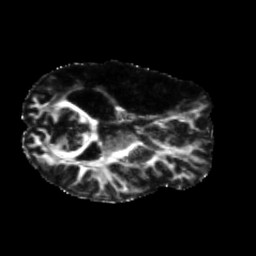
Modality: FA
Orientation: axial
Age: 40
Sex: male
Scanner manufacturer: siemens
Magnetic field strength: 3 T
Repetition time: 5.25 s
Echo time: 0.08 s